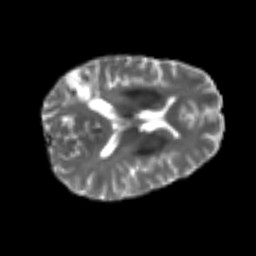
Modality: T2w
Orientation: axial
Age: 53
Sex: male
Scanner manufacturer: siemens
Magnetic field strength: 3 T
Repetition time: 4.999 s
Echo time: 0.07946 s